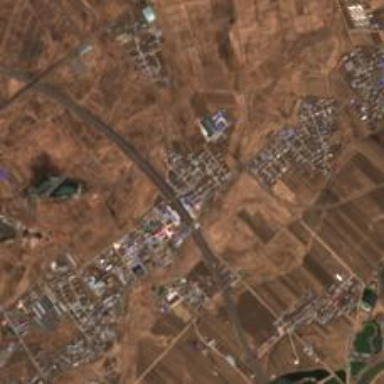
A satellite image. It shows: Ethnic township within town.